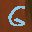
Label: 6